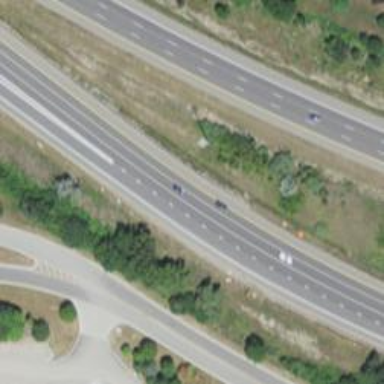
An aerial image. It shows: Asphalt motorway.